Field crop: tomato
Growth stage: 1
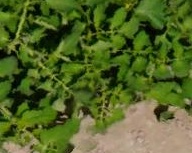
Species: tomato